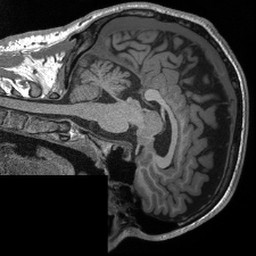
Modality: T1w
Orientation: sagittal
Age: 24
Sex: male